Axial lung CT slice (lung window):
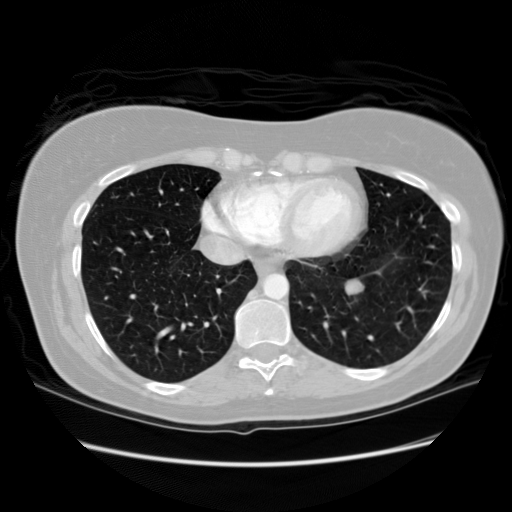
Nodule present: yes
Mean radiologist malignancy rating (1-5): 3.5